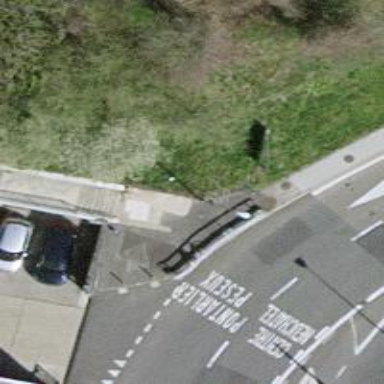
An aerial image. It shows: Road with steps.